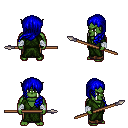
a pixel art fantasy rpg character, male body template, orc, green skin, green robe, robe skirt, blue left-swept hairstyle, white cloth bandages, spear, four views (front, back, left, right), 2x2 character sprite sheet, small pixel art, hard edges, no anti-aliasing